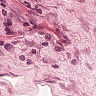
Metastatic tissue present: no